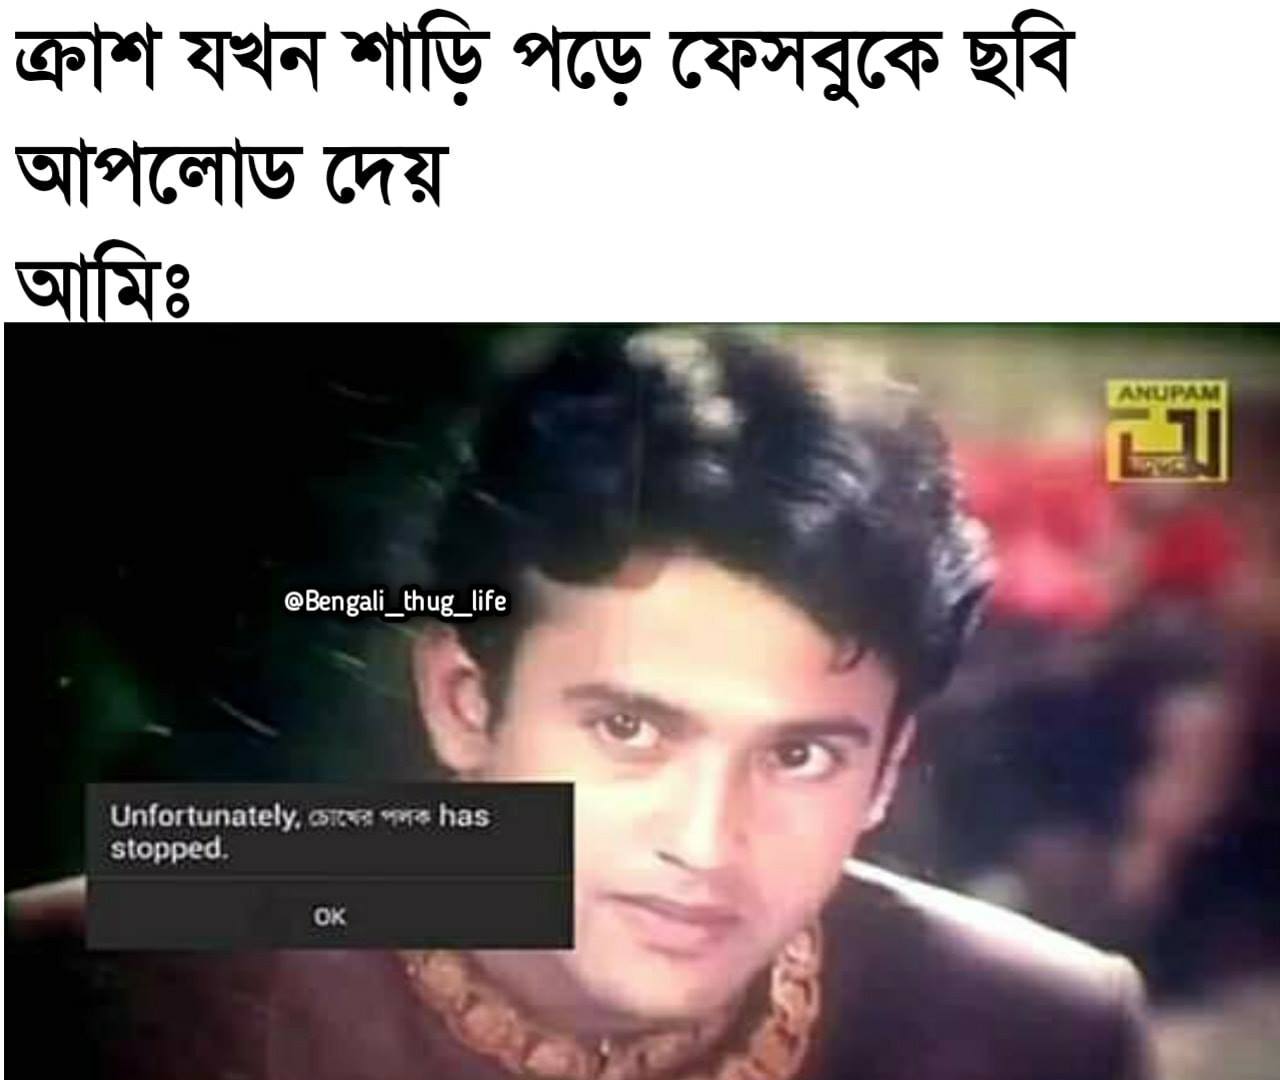
Caption: ক্রাশ যখন শাড়ি পড়ে ফেসবুকে ছবি আপলোড দেয়  আমিঃ  Unfortunately. চোখের পলক has stopped.  Ok
Label: non-hate